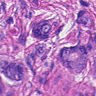
Metastatic tissue present: yes